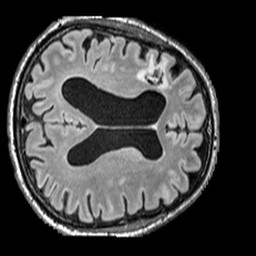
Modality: FLAIR
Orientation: axial
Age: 75
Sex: male
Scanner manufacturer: siemens
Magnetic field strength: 3 T
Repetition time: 5 s
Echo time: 0.387 s